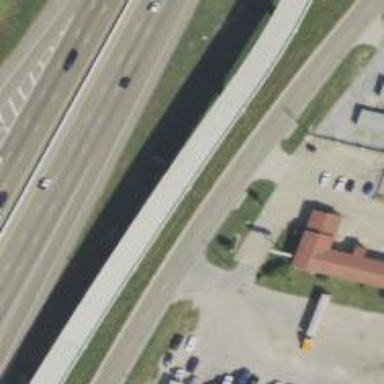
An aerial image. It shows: Secondary road with frontage road.